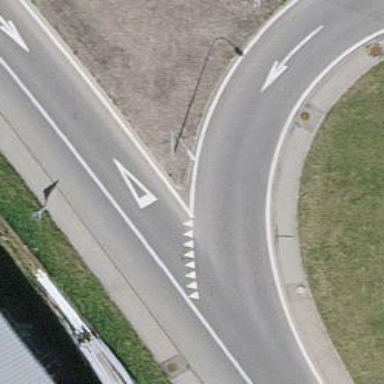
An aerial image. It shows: Road with "give way" sign.